Question: I am creating a web application that supports both in desktop and mobile. I have a banner that contains a race circuit and a pointer. My question is how to make travel the pointer over the circuit path in Jquery. I know it will be doable in Flash. But I want to know if it is doable in Jquery. Please help me to achieve this. Thanks.
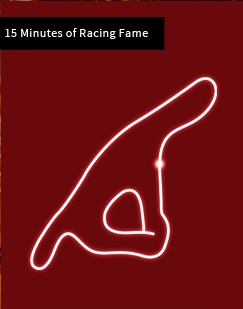
Answer: You can try with an SVG animation:
<URL>
or else with a canvas animation:
<URL>